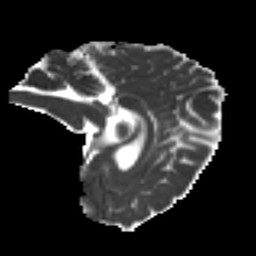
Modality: MD
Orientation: sagittal
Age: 48
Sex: female
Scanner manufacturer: ge
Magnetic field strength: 3 T
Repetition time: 7.8 s
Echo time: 0.0611 s